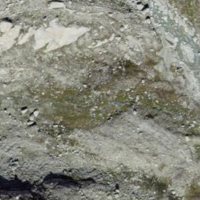
EUNIS habitat code: 48
Species observed at this site:
Bartsia alpina